Question:
Normally, this would be incredibly easy with tables, but everyone says tables are bad now days. Most of my web forms will be something like this:
[label] [textbox]
[label] [textbox]
[label] [combobox] [textbox]
I just want everything to line up neatly.
*Edit: To clarify, I'm not using tables for the layout of my webforms. That is done using CSS. However, from some comments, it seems that tables are okay for lining up my controls. I think that may be the best solution...
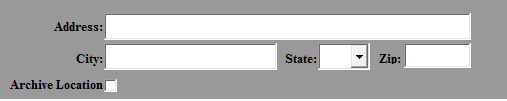
Answer: I've only tested in FF6 and Chrome, but here's one way to do it.
<URL>
Note that the first one is your image. Yes, this is not 100% perfect and will need to be tested and tweaked, but just wanted to show you that creating this layout with CSS is not a dream.
If you look at the markup, there's nothing that suggests layout at all, everything is semantic and uses classes. If one day you want to completely change how the layout looks, it's all in your CSS file. Using tables, you'll have to wade through tons of tedious '<tr>'s and '<td>'s in your HTML file your CSS file to make a change. Likewise, if you want to make one small change, you aren't restricted by the table markup, which is very hard to work with.
The quick 'n dirty:
'''
<form>
<div class="address">
<label>Address</label><input>
</div>
<div class="city">
<label>City</label><input>
</div>
<div class="state">
<label>State</label>
<select>
<option></option>
<option>___</option>
<option>___</option>
</select>
</div>
<div class="zip">
<label>Zip</label>
<input>
</div>
<div class="archive">
<label>Archive Location</label>
<input type="checkbox">
</div>
</form>
'''
'''
input {
padding:3px;
}
label:after {
content:":";
}
form {
background:#888;
padding:15px 25px 10px 15px;
width:470px;
float:left;
font:900 13px serif;
}
.archive,
.address {
float:left;
width:100%;
margin-bottom:3px;
}
.archive label,
.city label,
.address label {
width:100px;
text-align:right;
float:left;
}
.address input {
width:360px;
}
.zip input {
width:70px;
}
.address,
.zip {
float:right;
}
.city,
.state {
float:left;
margin-right:8px;
}
.archive {
margin-top:5px;
}
'''
There's a million ways to do this layout, (and it's not a complete HTML fragment yet, we're missing some required attributes) and I'm sure I could come up with an better version, but I'll leave that as an exercise to you as you continue to learn CSS.